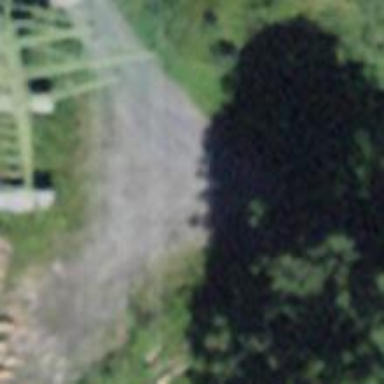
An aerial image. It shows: Track with fine gravel surface of grade2.